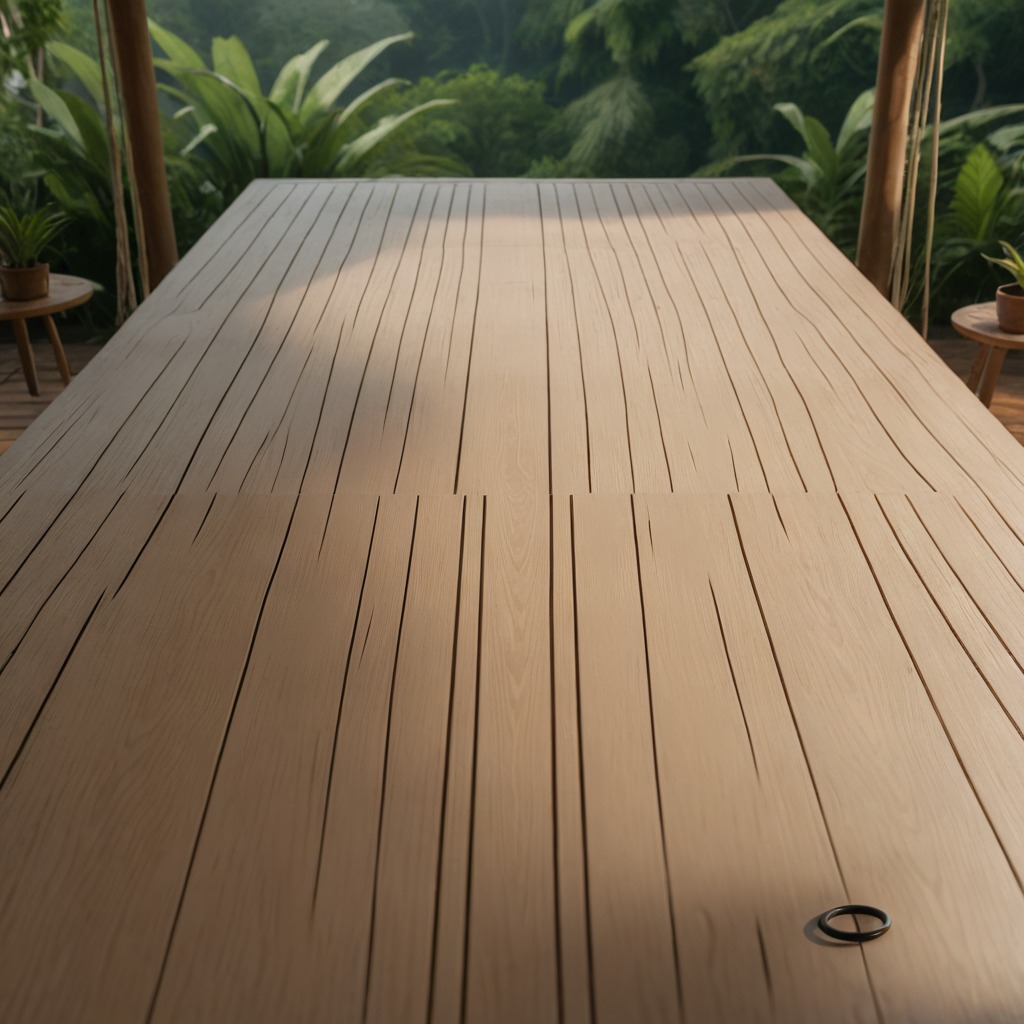
A rubber O-ring is lying on the wooden table.